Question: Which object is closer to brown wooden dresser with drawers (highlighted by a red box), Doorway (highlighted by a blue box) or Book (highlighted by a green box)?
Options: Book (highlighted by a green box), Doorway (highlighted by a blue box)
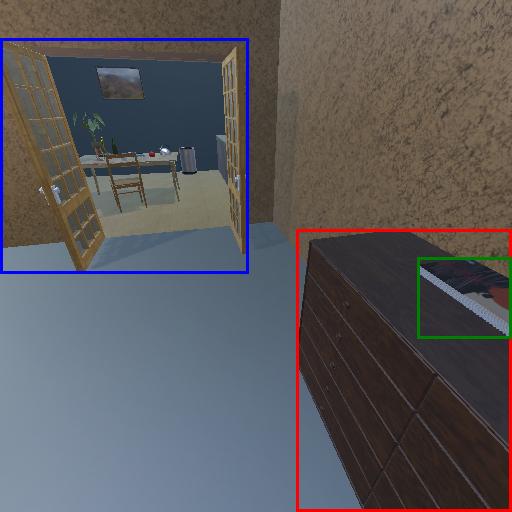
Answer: Book (highlighted by a green box)